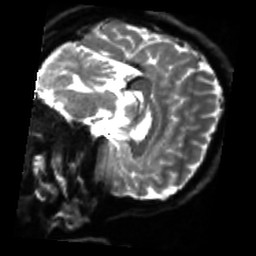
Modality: sbref
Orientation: sagittal
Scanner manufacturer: siemens
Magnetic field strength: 3 T
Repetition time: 4 s
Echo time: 0.0594 s